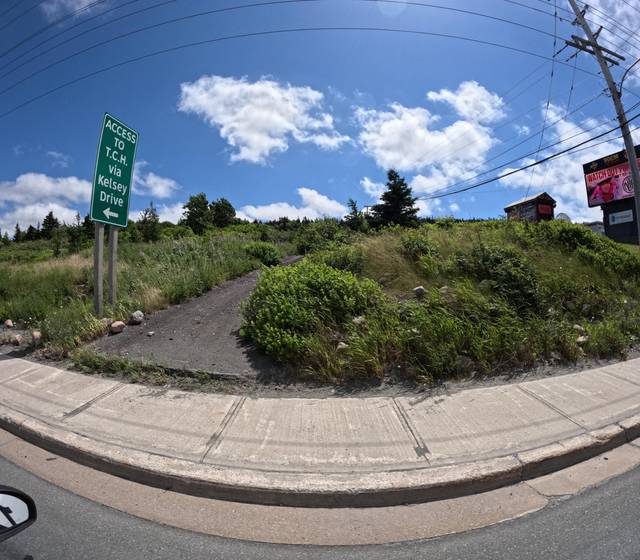
Region: Canada
Coordinates: 47.548, -52.783